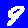
Digit: 9